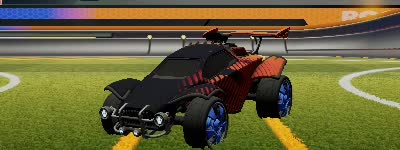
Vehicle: octane